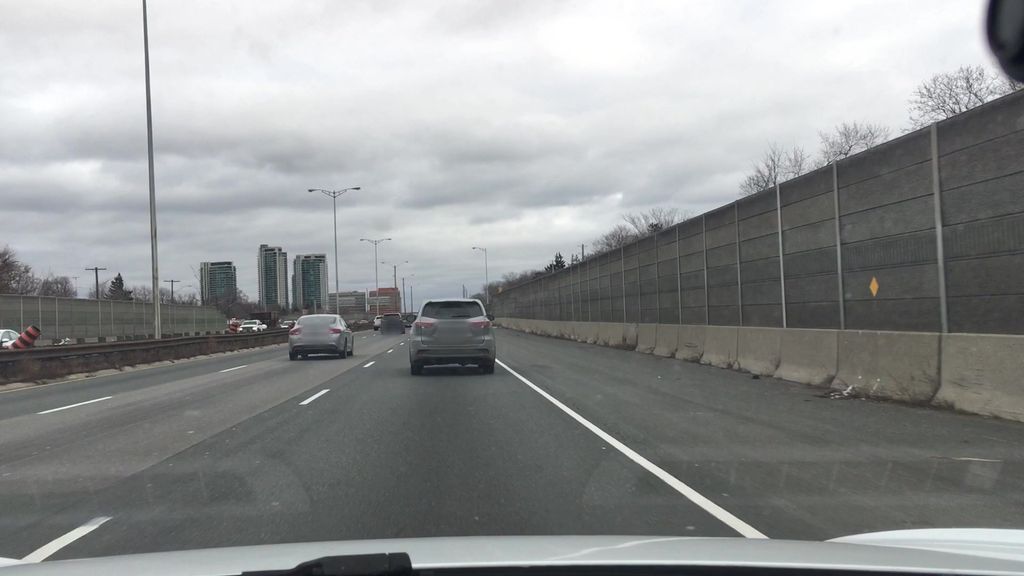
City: toronto